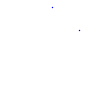
Particle: proton